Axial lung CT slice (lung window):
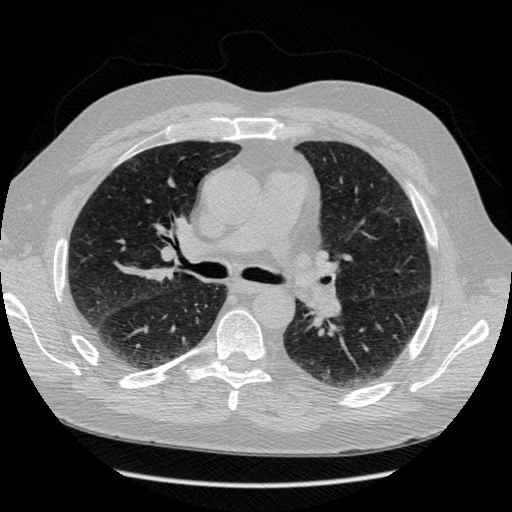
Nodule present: no